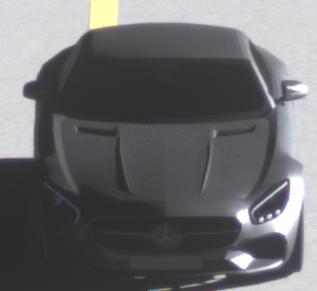
Make: Mercedes-Benz
Model: AMG GT Coupé
Detailed model: AMG GT (190) Coupé
Model produced from: 2014/10
Model produced until: 2017/01
Doors: 2
Color: gray
Road condition: dry road
Daytime: morning or afternoon
Contrast: high contrast